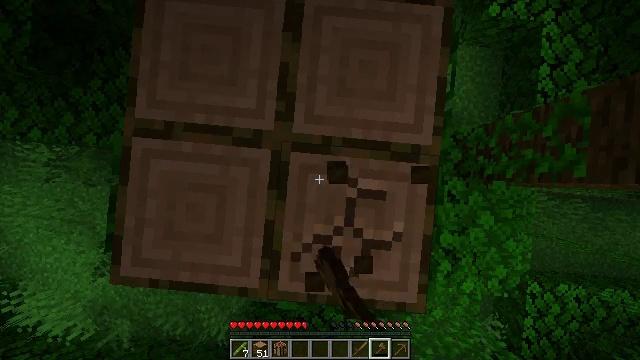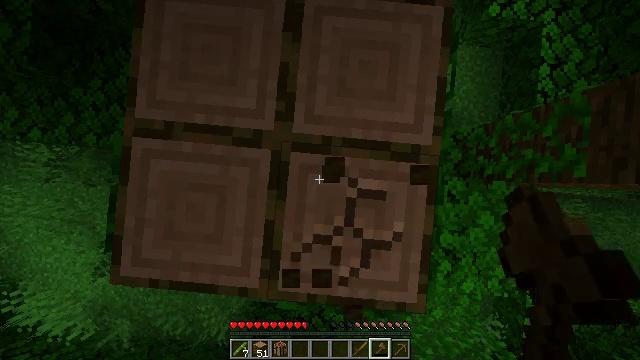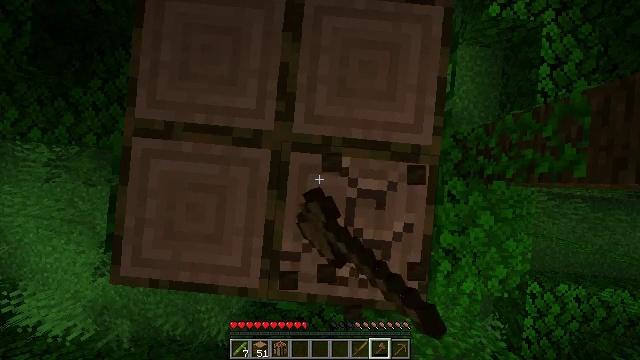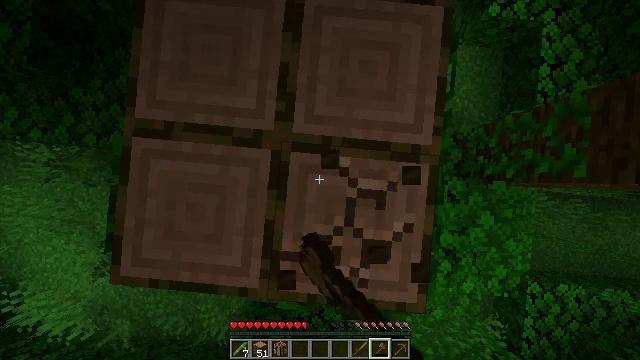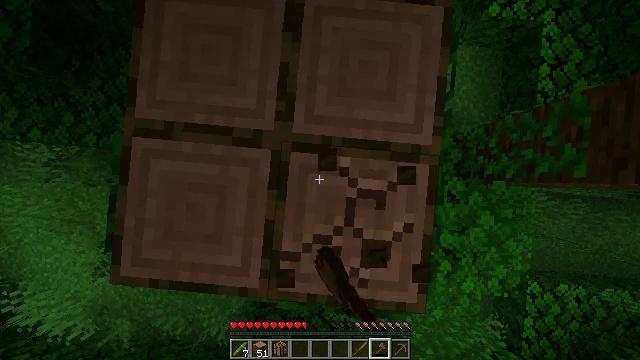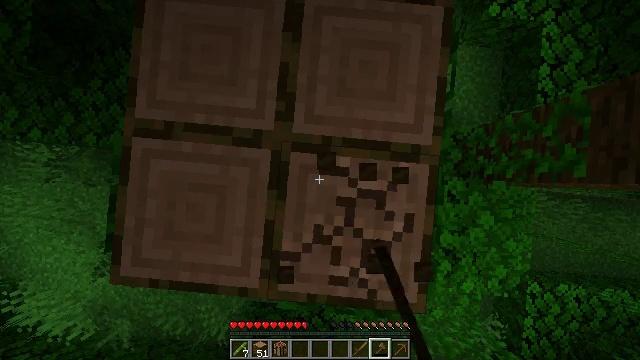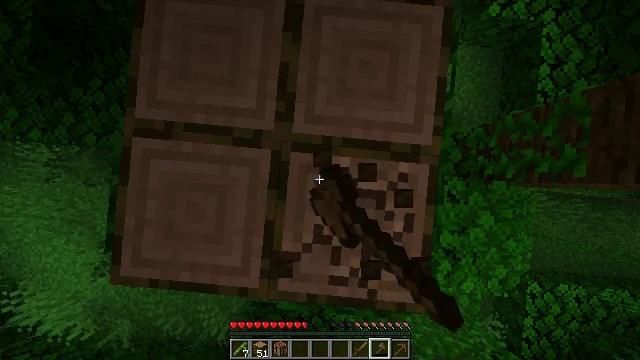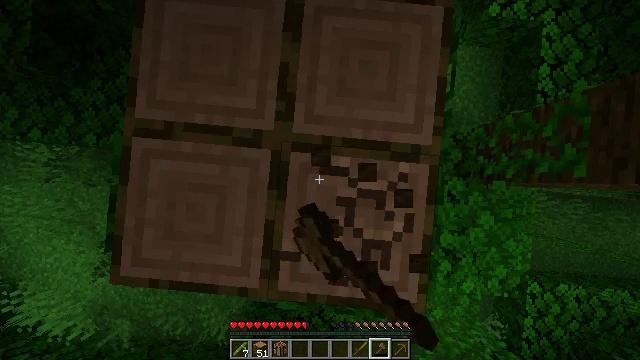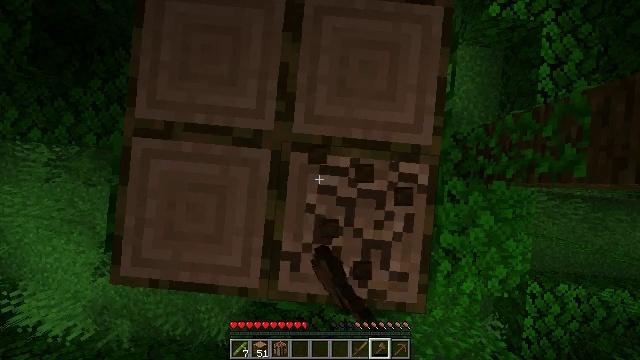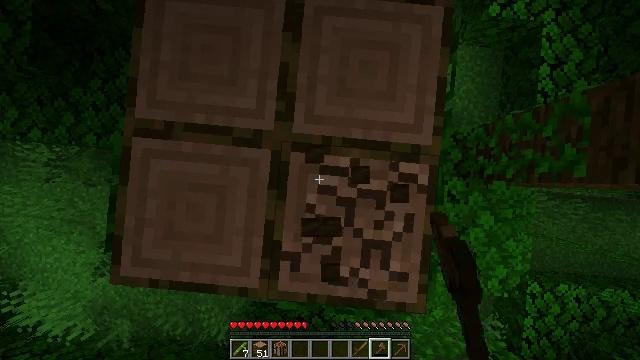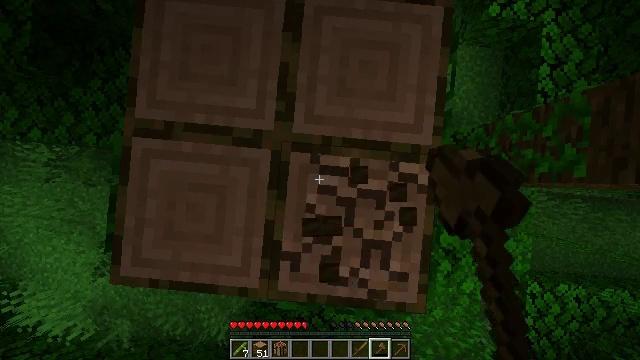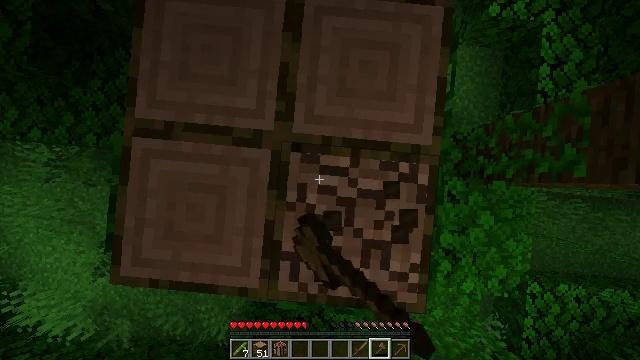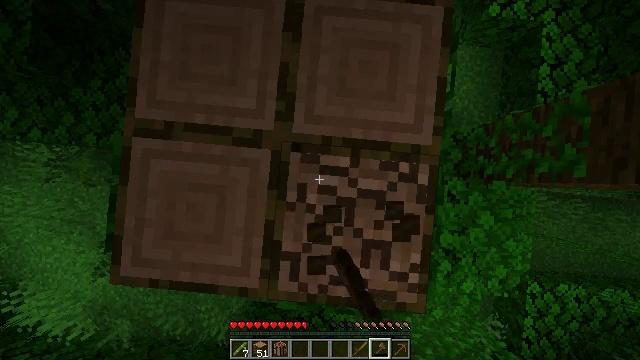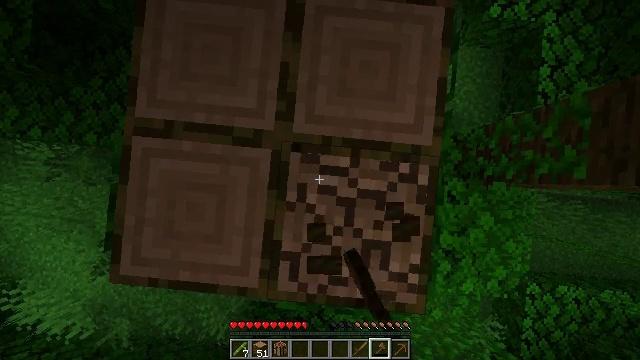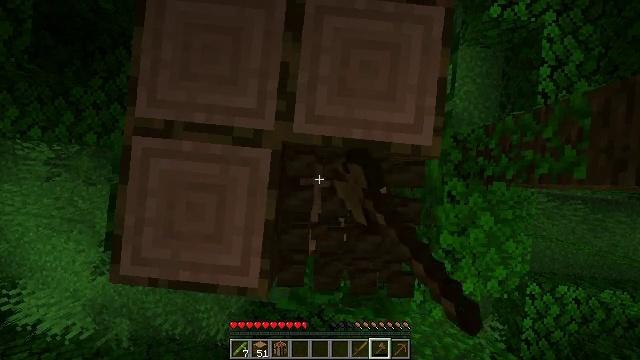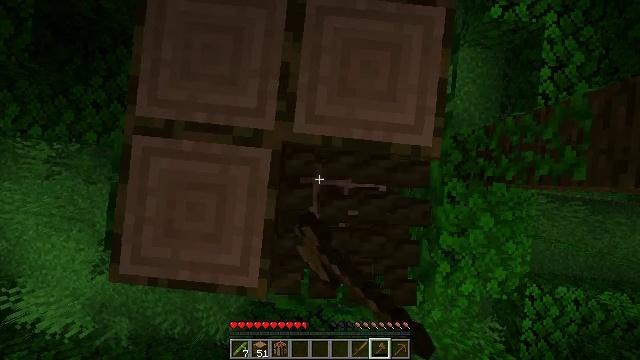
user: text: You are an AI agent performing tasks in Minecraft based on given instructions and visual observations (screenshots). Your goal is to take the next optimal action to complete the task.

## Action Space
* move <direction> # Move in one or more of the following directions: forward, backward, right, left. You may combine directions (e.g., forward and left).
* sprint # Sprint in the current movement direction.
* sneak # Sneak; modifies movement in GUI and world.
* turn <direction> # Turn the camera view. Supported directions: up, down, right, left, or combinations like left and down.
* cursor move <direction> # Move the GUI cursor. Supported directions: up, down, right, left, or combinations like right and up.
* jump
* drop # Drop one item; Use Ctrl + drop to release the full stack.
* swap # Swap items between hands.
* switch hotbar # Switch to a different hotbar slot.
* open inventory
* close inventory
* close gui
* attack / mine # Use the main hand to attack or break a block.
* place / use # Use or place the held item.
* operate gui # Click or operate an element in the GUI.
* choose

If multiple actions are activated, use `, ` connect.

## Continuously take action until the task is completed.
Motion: motion action
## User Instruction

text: Collect the jungle log for building.
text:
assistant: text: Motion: attack / mine
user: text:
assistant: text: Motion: attack / mine
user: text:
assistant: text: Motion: attack / mine
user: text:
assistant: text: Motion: attack / mine
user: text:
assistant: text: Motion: attack / mine
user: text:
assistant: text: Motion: attack / mine
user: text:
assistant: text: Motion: attack / mine
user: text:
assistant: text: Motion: attack / mine
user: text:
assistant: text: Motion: attack / mine
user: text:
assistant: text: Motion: attack / mine
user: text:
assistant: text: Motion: attack / mine
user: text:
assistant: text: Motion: attack / mine
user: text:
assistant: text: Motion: attack / mine
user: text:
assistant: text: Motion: attack / mine
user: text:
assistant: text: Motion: attack / mine
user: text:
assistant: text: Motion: turn left, attack / mine
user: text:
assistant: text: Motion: turn left, attack / mine
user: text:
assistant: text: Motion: turn left and up, attack / mine
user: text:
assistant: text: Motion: attack / mine